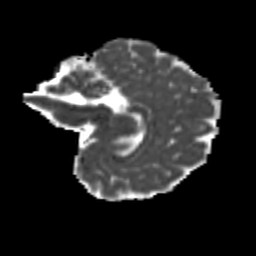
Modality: MD
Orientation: sagittal
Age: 10
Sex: female
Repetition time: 9.4 s
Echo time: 0.089 s